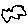
Label: cloud